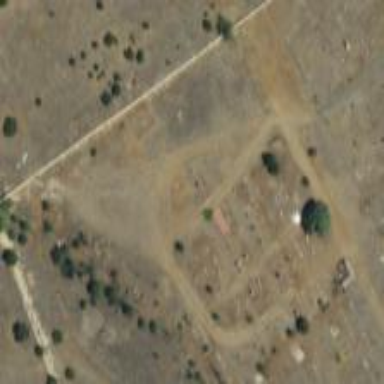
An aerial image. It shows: Cemetery.